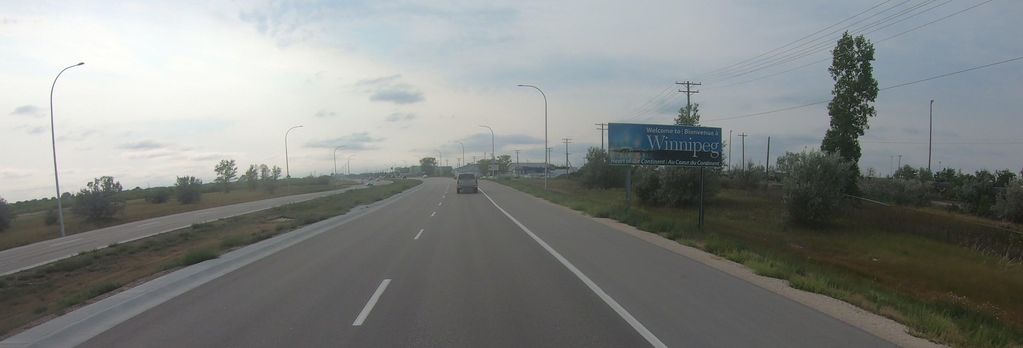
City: winnipeg